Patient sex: F
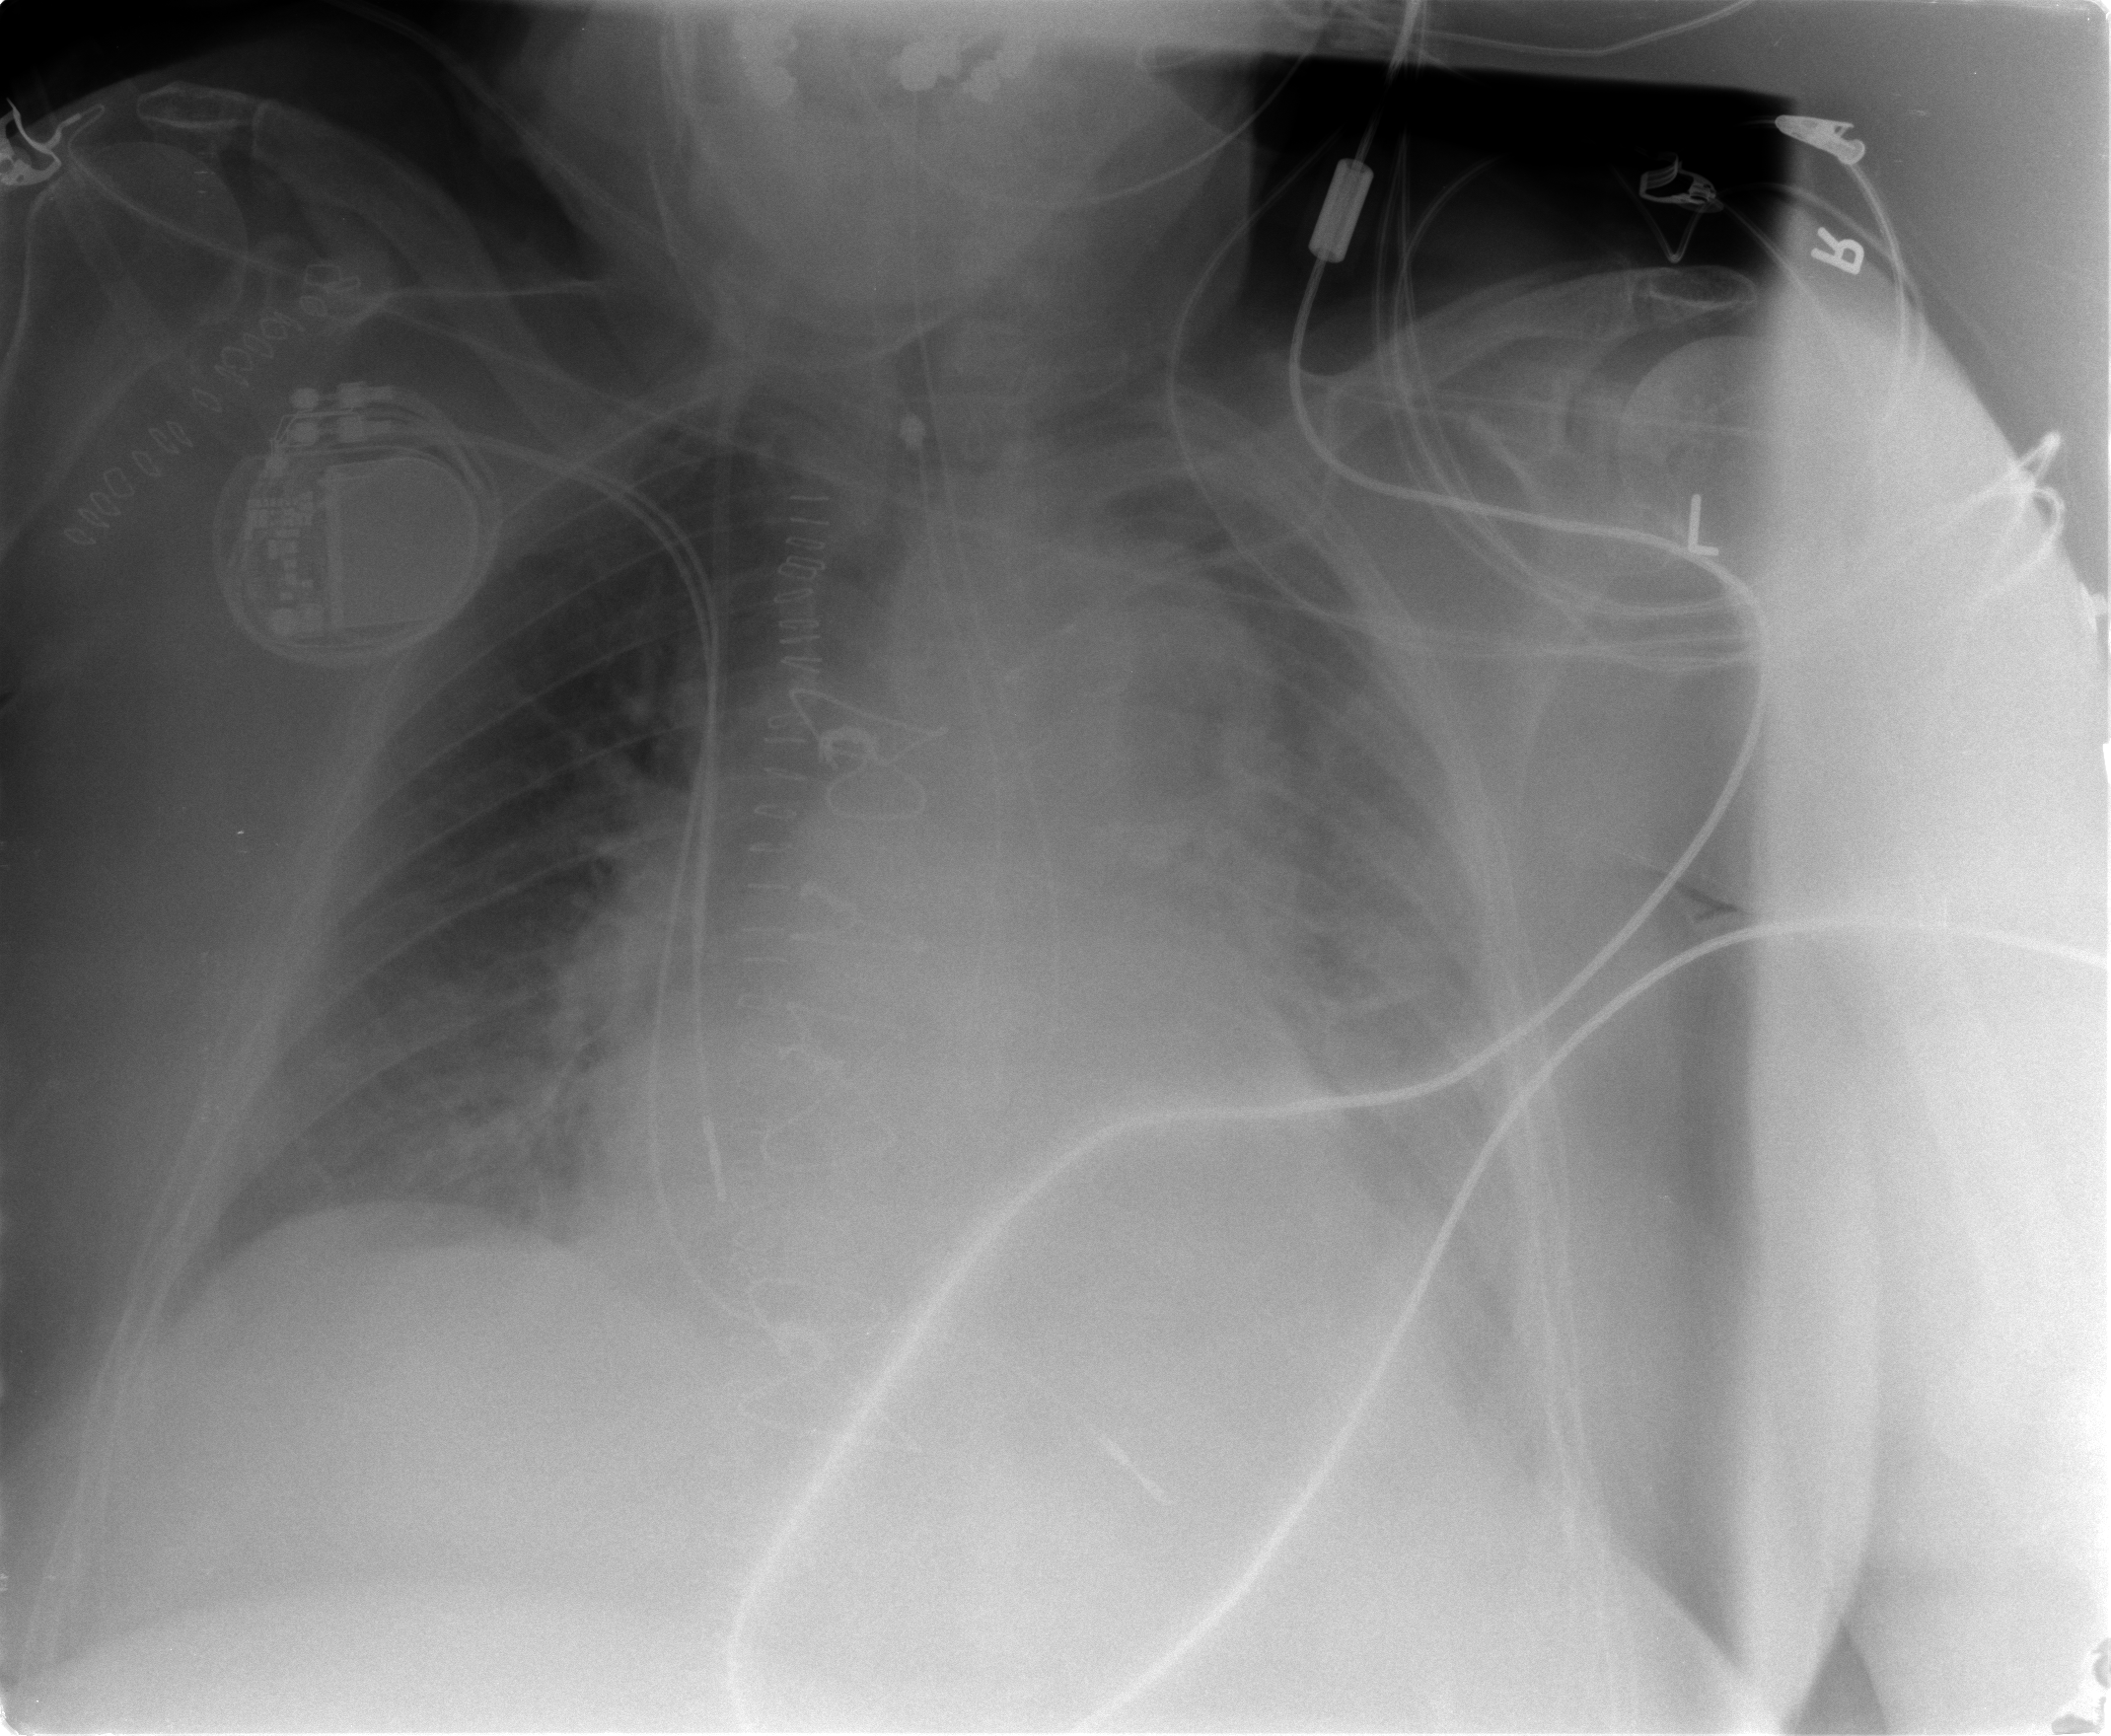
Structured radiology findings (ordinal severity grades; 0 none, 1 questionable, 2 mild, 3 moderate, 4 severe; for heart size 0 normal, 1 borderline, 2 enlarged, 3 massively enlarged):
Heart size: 2
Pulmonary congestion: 2
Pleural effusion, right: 1
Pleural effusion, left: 3
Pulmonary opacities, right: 1
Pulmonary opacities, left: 2
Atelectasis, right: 2
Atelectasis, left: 2